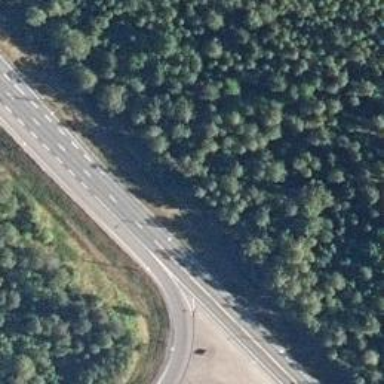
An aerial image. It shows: Asphalt road designated as trunk highway.